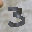
Label: 3